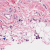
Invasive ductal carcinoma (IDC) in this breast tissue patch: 0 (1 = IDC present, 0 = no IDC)